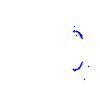
Particle: kaon